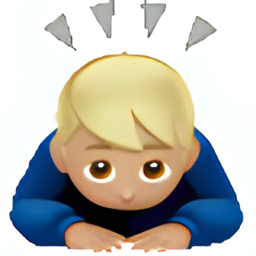
Name: man bowing deeply type 3
Emoji: 🙇🏼‍♂️
Group: People & Body
Sub-group: person-gesture